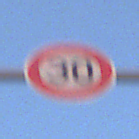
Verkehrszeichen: Geschwindigkeit30
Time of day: SunriseSunset
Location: Outdoor (Urban)
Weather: Clear
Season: NotSpecified
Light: Natural